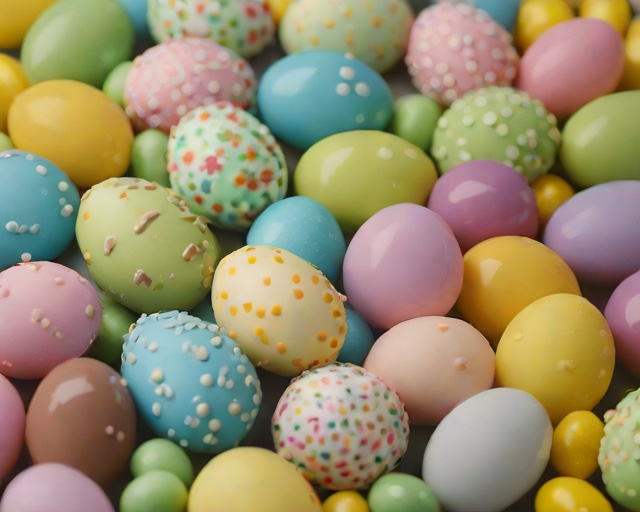
Category: Easter